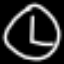
Label: clock